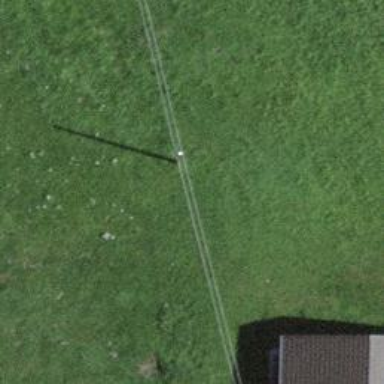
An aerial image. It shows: Utility pole as the man-made structure.